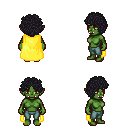
a pixel art fantasy rpg character, female body template, orc, green skin, yellow cape, teal pants, raven curly afro hairstyle, four views (front, back, left, right), 2x2 character sprite sheet, small pixel art, hard edges, no anti-aliasing